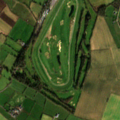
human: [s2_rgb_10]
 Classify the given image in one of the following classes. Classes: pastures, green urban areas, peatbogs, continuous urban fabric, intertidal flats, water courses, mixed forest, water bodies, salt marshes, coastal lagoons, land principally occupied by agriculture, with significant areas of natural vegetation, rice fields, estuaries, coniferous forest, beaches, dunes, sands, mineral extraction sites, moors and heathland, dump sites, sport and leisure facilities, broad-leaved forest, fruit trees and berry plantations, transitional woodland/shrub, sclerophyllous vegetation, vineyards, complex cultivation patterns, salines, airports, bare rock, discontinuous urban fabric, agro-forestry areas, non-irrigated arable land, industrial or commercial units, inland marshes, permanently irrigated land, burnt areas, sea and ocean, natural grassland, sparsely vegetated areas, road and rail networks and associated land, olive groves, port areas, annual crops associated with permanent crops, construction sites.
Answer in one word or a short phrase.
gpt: sport and leisure facilities, non-irrigated arable land, pastures